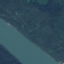
Label: River